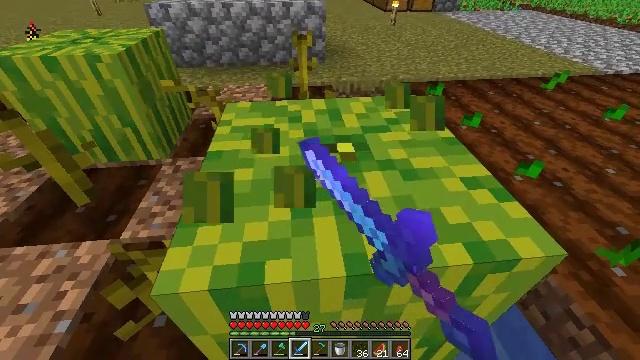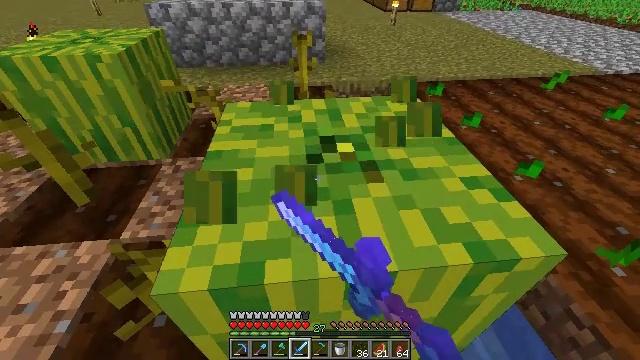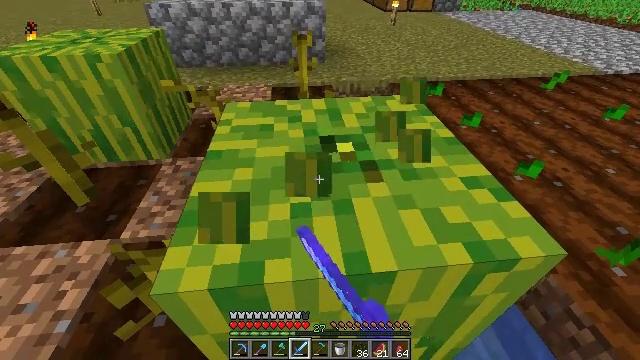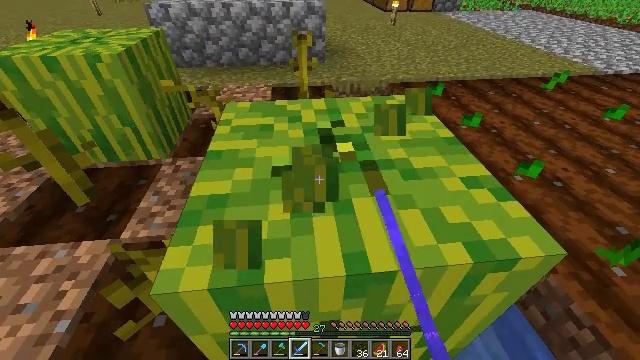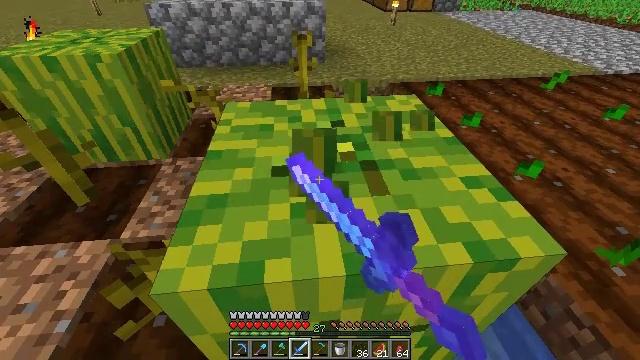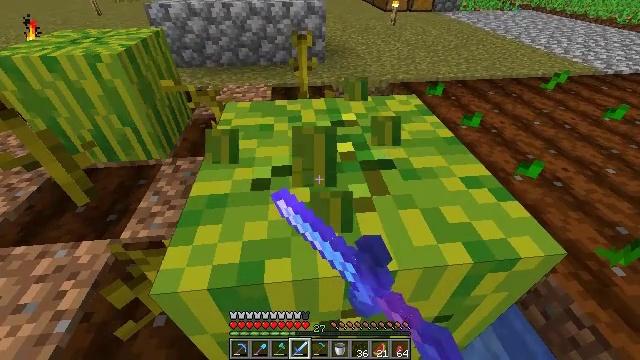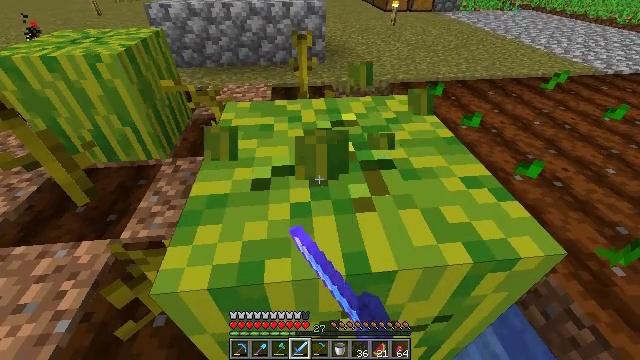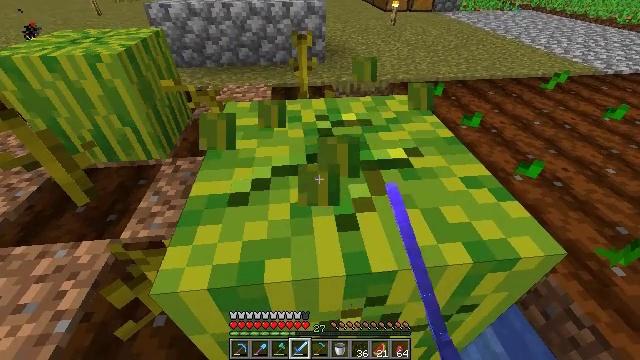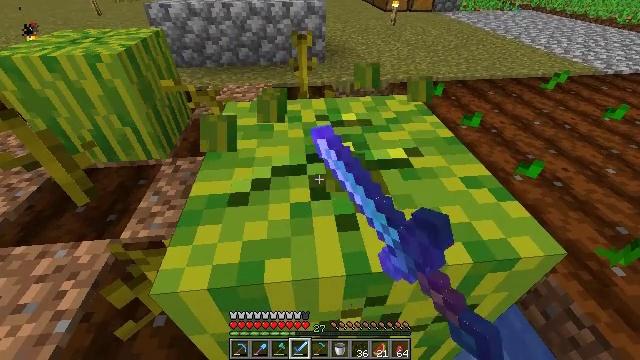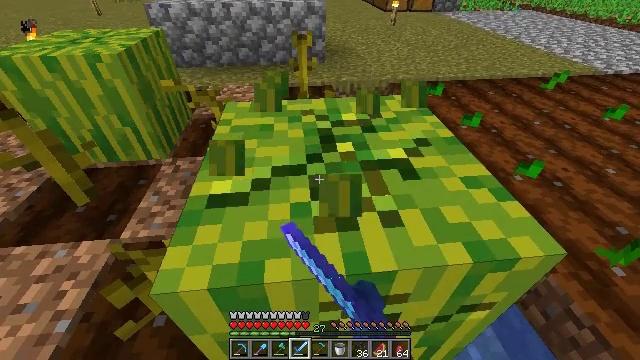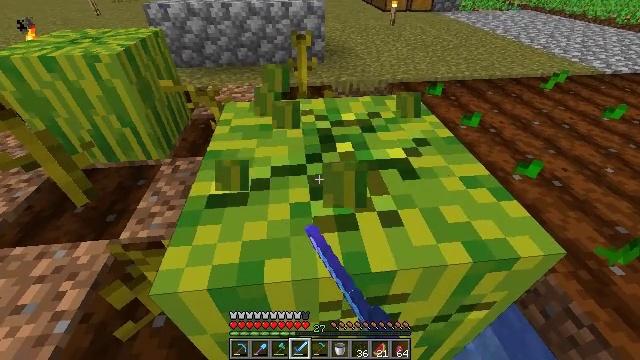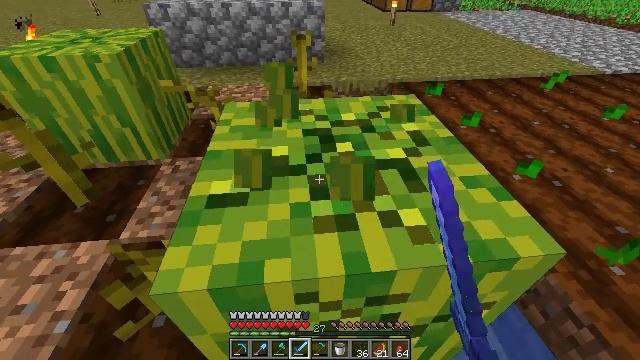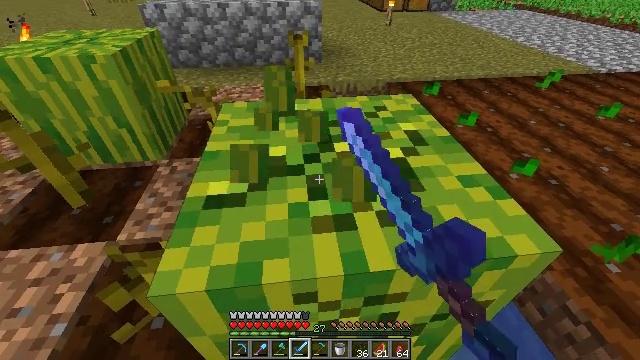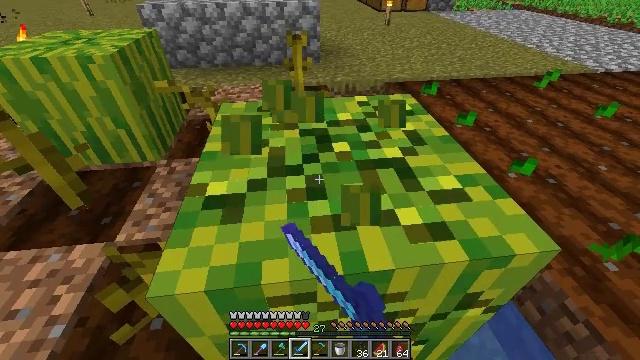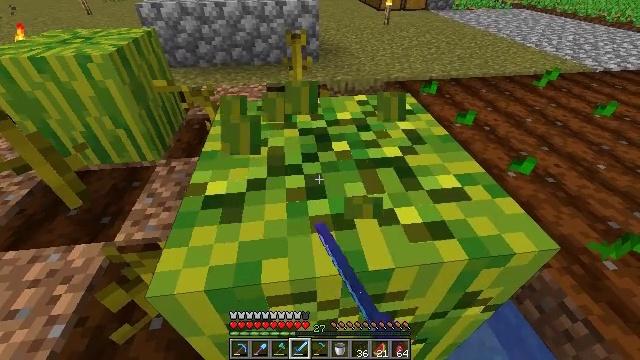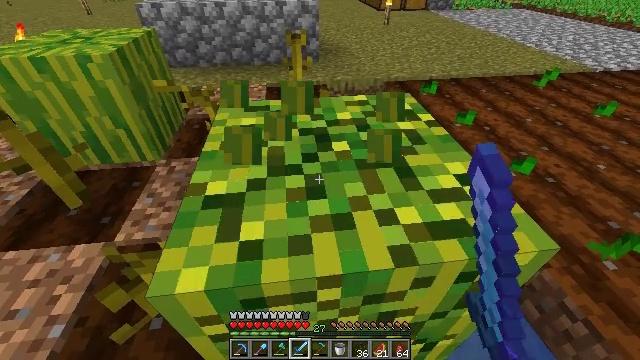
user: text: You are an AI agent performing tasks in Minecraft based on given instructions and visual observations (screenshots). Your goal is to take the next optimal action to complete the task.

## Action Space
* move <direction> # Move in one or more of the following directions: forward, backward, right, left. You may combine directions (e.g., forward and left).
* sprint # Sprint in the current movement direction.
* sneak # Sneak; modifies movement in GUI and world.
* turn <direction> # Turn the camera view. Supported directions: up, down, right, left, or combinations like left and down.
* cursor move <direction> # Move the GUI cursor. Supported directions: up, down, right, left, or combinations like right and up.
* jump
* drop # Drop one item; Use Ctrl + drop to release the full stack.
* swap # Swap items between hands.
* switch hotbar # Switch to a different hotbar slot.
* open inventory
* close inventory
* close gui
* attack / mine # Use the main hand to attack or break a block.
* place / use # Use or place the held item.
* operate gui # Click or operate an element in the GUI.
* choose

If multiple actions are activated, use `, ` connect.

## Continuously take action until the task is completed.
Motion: motion action
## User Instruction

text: Mine a melon block.
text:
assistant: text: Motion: attack / mine
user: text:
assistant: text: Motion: attack / mine
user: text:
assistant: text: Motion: attack / mine
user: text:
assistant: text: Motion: attack / mine
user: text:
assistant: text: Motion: attack / mine
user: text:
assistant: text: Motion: attack / mine
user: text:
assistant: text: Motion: attack / mine
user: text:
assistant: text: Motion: attack / mine
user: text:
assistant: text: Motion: attack / mine
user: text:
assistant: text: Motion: attack / mine
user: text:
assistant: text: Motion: attack / mine
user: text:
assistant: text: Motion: attack / mine
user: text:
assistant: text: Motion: attack / mine
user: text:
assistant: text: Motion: attack / mine
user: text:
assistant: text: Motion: attack / mine
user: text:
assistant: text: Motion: attack / mine
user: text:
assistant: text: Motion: attack / mine
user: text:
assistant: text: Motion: attack / mine
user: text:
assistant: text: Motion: attack / mine
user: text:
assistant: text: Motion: attack / mine
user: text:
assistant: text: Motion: attack / mine
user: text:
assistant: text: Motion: no_op
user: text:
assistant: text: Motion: no_op
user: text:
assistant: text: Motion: move forward
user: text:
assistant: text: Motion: move forward, turn left and up
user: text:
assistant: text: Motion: move forward, turn left and up
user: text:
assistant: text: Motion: move forward, turn left and up
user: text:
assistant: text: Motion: move forward, turn left and up
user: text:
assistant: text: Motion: move forward, turn left and up
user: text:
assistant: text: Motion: move forward, turn left